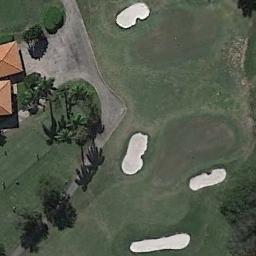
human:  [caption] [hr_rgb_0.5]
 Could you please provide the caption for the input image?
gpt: The golf course has two putting greens, Some barrier trees and sandpits and two houses are also in the golf course .

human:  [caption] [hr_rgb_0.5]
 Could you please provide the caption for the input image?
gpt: There are three bunkers and a winding road in this area .

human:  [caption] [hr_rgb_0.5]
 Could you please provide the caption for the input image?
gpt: There are a few bunkers and a few paths on a large green lawn on the golf course with many trees and several buildings .

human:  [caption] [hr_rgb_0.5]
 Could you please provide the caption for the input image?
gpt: There are two houses next to the golf course .

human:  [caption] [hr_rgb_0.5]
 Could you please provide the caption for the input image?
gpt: There are four bunkers and a brown building on the golf course .